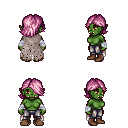
a pixel art fantasy rpg character, female body template, orc, green skin, gray tattered cape, metal pants, pink swoop hairstyle, white cloth bandages, brown shoes, four views (front, back, left, right), 2x2 character sprite sheet, small pixel art, hard edges, no anti-aliasing